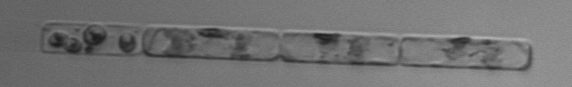
Label: Guinardia_delicatula_TAG_internal_parasite